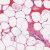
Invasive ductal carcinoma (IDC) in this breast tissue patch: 0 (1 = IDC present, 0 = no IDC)